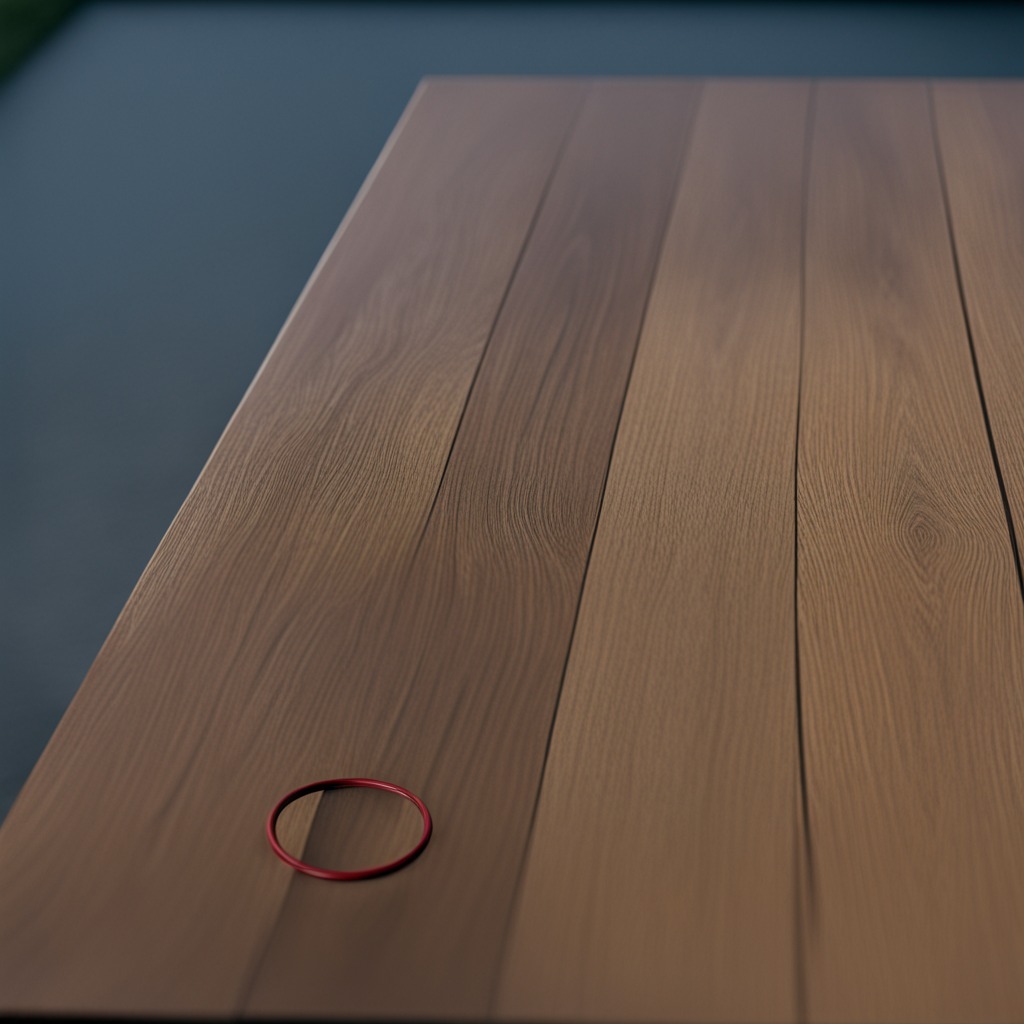
A rubber O-ring is lying on a old table with faint burn marks in a small garage at twilight.